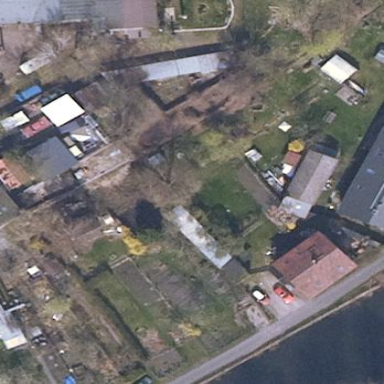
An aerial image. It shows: Allotments area.